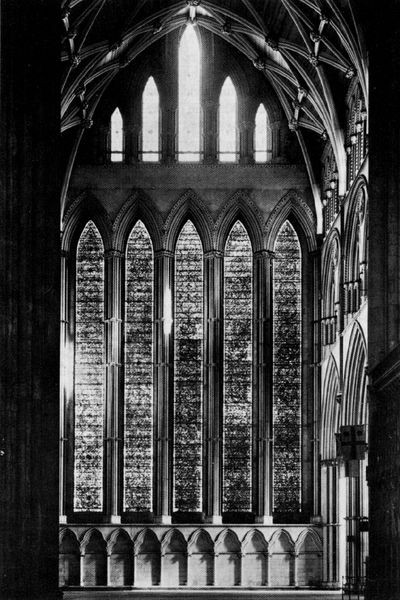
Titel: Kathedrale, York/Yorkshire
Standort: York (EU - GB)
Schlagwörter: dunkel, schatten, weiß, bunt, fenster, glas, hell, hintergrund, licht, schwarz, säule, architektur, fünf, kirche, sonne, decke, gotik, fahne, spitz, hoch, foto, fotografie, gemalt, dom, rippen, schwarzweiß, kapitelle, kirchenschiff, skelett, buntglas, glasfenster, rippengewölbe, seitenschiff, spitzbogen, spitzbögen, antik, apsis, kapitel, west, first, ost, kirchenfenster, süd, nord, bauweise, seitentür, skelettbauweise, kreuzbauweise